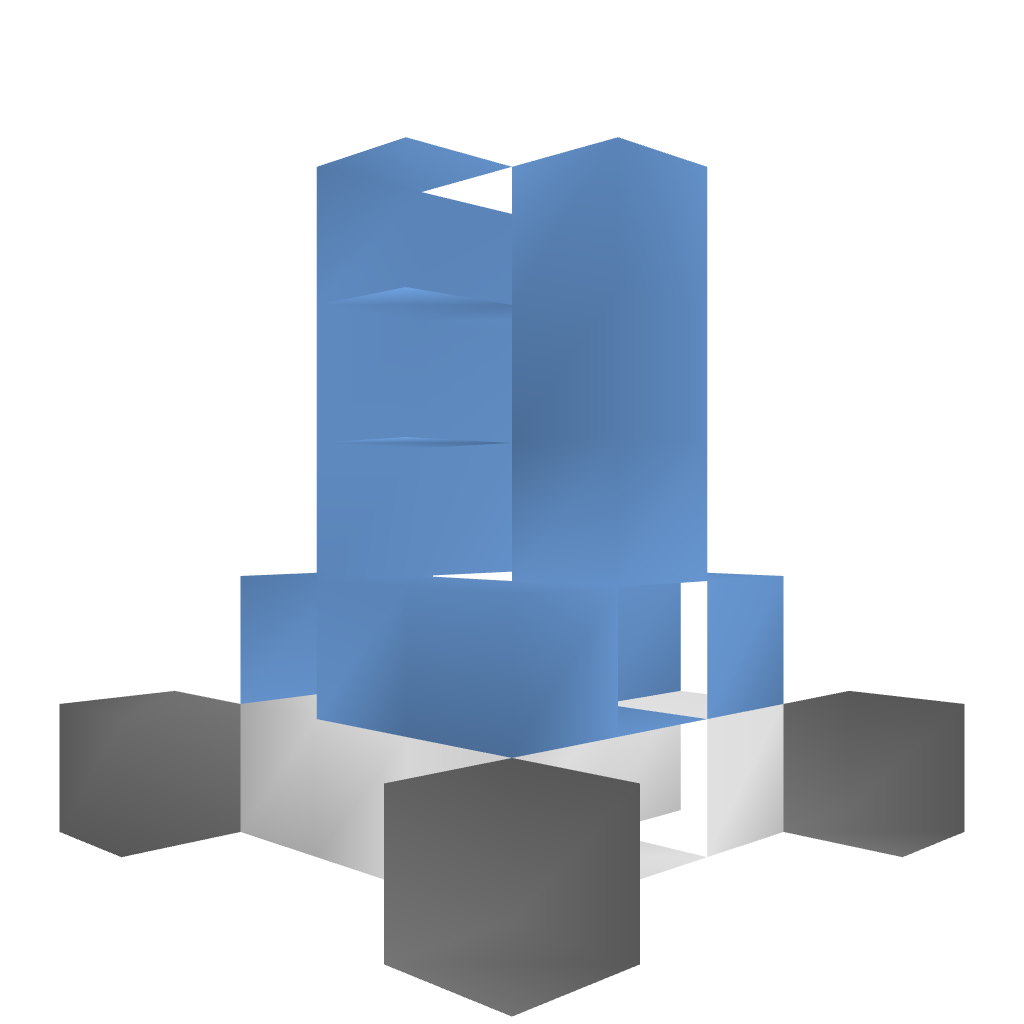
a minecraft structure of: Micro Fountain high quality